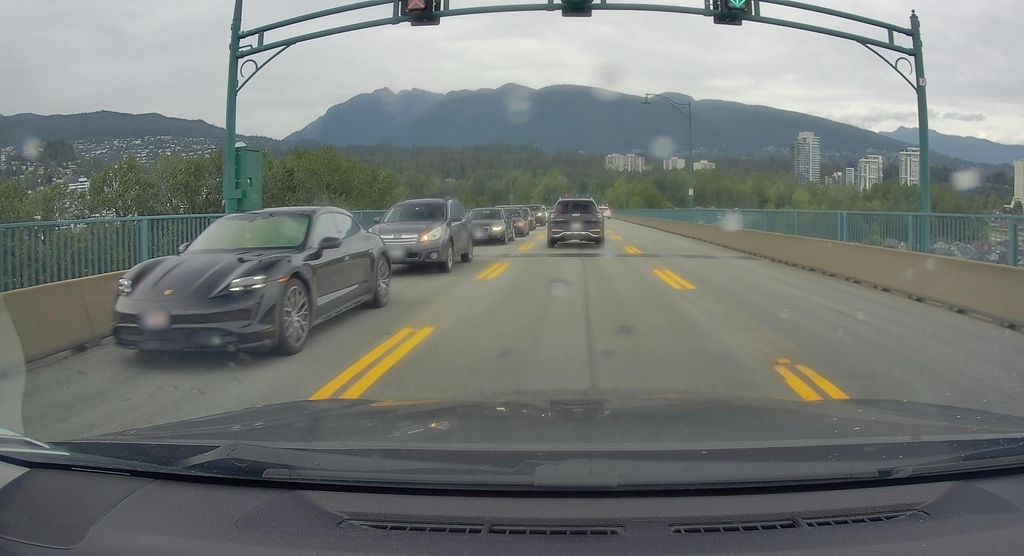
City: vancouver